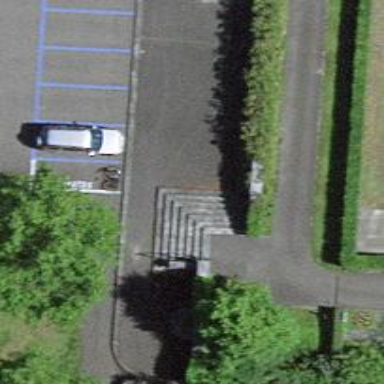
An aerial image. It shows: Set of steps on the road.